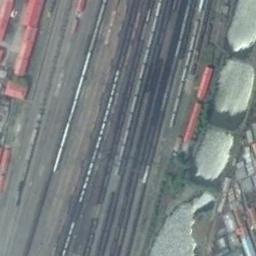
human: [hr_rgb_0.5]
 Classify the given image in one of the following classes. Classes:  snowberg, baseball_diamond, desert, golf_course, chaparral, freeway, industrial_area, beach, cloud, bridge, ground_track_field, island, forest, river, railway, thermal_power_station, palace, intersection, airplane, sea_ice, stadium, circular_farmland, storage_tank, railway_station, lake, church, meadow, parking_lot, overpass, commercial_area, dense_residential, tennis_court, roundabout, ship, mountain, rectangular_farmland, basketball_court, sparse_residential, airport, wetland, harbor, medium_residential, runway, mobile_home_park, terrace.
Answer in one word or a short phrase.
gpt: railway